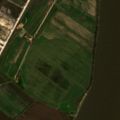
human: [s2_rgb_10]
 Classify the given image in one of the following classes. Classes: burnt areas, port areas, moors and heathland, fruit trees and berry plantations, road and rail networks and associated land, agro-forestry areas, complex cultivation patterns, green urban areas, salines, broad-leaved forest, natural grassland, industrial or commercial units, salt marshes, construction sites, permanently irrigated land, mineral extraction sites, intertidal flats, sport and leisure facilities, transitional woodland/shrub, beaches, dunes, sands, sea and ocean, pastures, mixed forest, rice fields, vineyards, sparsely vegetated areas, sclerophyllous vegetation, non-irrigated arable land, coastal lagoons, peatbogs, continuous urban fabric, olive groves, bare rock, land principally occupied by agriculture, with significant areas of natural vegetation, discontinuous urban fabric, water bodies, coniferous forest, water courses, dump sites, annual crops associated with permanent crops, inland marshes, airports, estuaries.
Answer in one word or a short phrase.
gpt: construction sites, permanently irrigated land, water courses